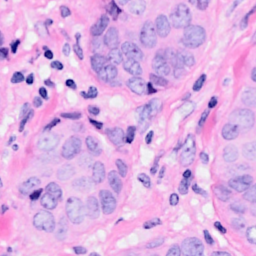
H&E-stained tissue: Breast